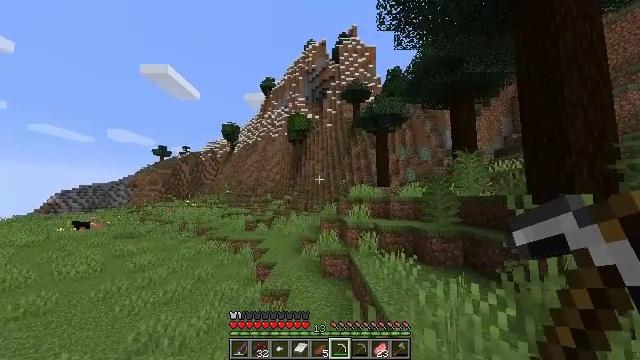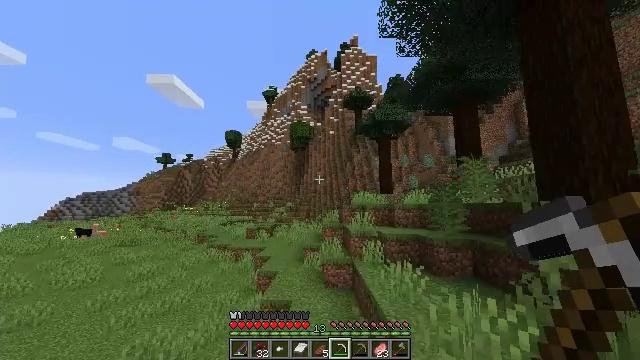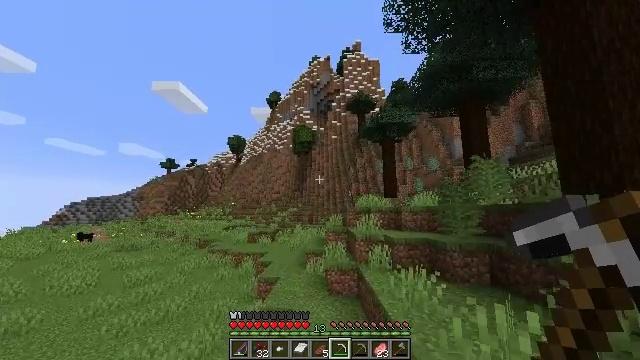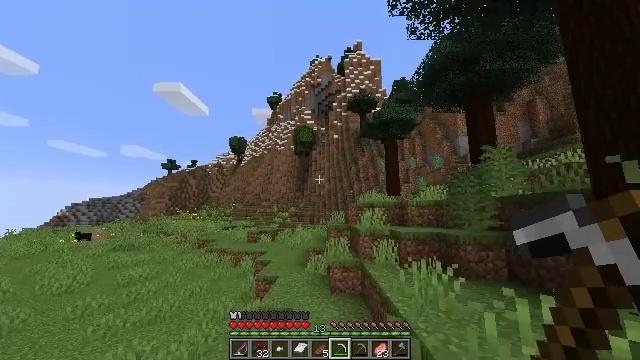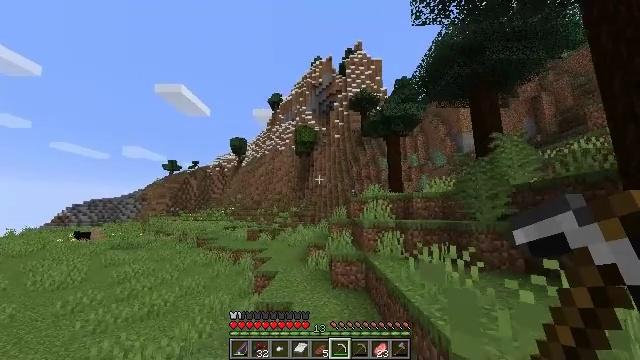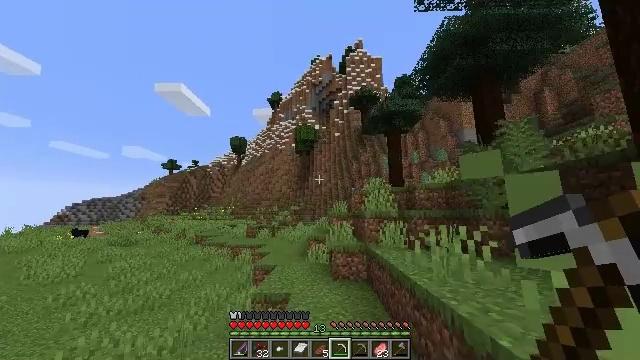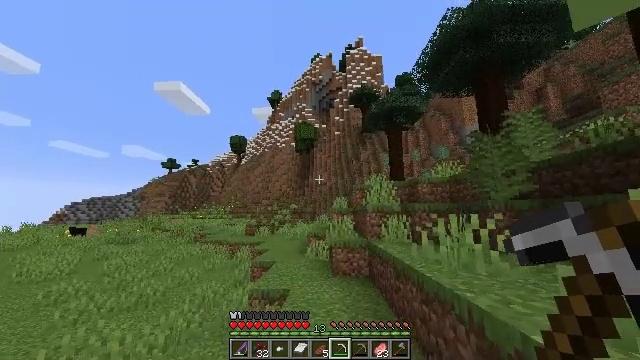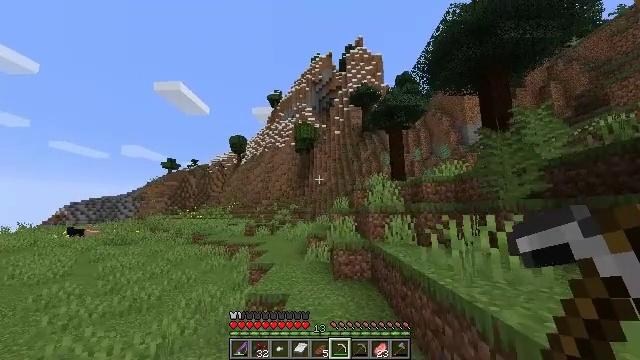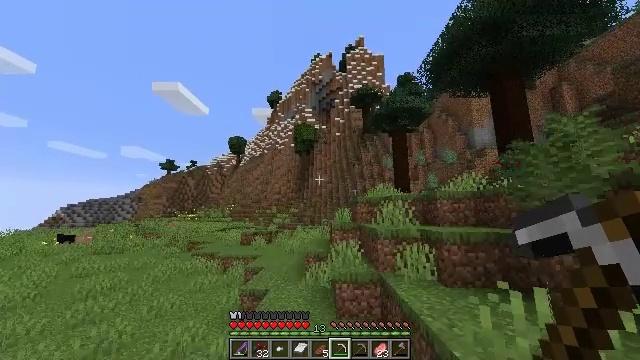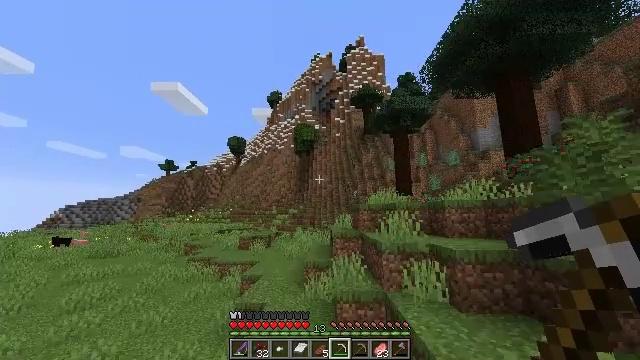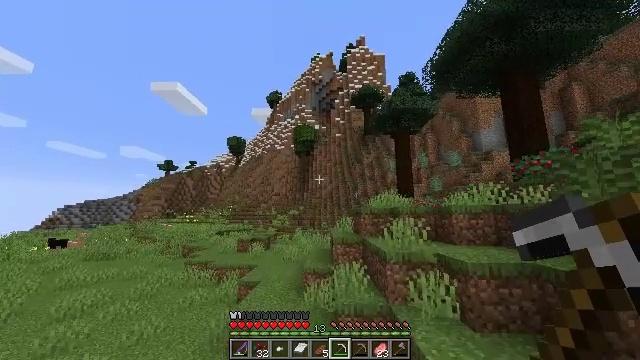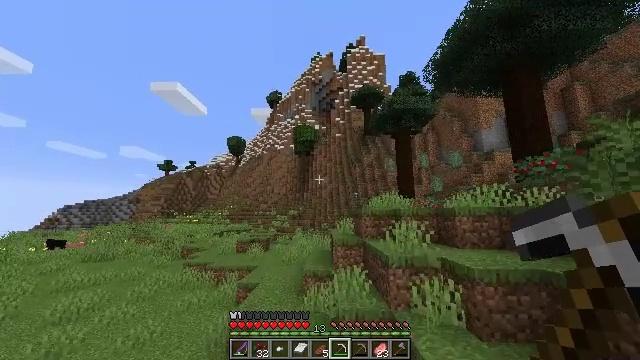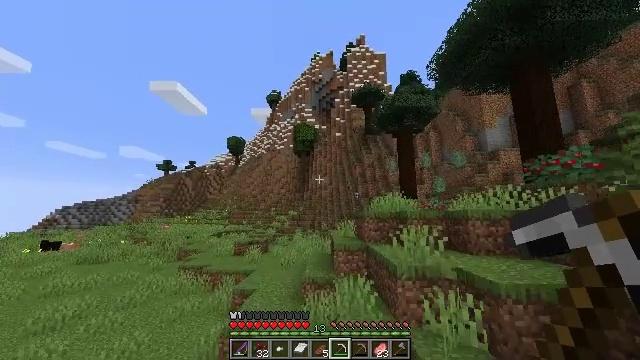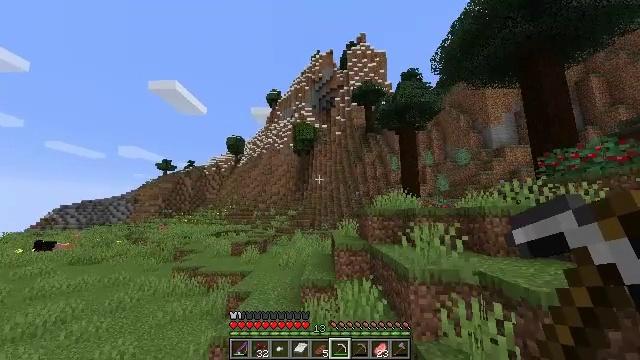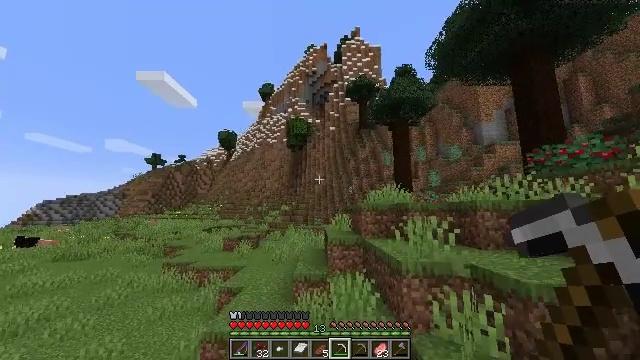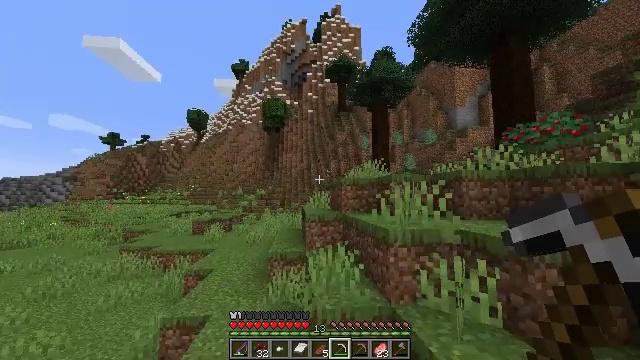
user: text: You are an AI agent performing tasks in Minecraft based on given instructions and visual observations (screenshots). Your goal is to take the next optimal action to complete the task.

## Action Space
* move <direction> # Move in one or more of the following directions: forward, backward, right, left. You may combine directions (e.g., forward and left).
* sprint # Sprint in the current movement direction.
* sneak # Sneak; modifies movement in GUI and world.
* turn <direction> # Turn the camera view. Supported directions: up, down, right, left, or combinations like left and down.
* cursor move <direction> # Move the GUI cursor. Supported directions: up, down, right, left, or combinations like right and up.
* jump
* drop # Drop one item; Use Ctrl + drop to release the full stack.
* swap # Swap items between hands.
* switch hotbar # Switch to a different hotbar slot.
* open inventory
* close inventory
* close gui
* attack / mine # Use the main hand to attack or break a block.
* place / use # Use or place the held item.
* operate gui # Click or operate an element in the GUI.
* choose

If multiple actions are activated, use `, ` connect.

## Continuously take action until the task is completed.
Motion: motion action
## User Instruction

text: Gather sweet berries from the bush.
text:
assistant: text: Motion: move forward, turn up, jump
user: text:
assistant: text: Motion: move forward, sprint, turn up, jump
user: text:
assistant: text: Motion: move forward, sprint, jump
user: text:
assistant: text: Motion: move forward, sprint, jump
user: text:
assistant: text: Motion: move forward, sprint, jump
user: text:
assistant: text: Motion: move forward, sprint, jump
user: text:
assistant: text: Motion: move forward, jump
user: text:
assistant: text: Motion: move forward, jump
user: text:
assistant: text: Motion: move forward, jump
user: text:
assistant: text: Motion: move forward, jump
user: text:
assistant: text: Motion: move forward, sprint, jump
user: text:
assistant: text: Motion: move forward, sprint, jump
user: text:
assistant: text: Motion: move forward, sprint, jump
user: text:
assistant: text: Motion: move forward, sprint, turn right and down, jump
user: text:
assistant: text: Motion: move forward, turn right and down, jump
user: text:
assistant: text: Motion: move forward, turn right and down, jump
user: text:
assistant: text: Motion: move forward, jump
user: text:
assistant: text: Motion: move forward, jump
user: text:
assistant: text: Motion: move forward, sprint, jump
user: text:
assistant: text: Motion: move forward, sprint, jump
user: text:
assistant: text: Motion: move forward, sprint, turn right, jump
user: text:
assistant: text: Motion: move forward, turn right, jump
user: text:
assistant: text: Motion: move forward, turn right, jump
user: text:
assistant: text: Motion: move forward, turn right, jump
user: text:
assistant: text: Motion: move forward, turn right, jump
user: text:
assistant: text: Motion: move forward, sprint, turn right, jump
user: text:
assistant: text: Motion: move forward, sprint, turn right, jump
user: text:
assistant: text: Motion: move forward, sprint, turn right, jump
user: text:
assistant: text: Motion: move forward, sprint, turn right and down, jump
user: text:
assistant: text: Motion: move forward, turn right and down, jump